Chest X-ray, AP view. Patient: 33 years old, sex F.
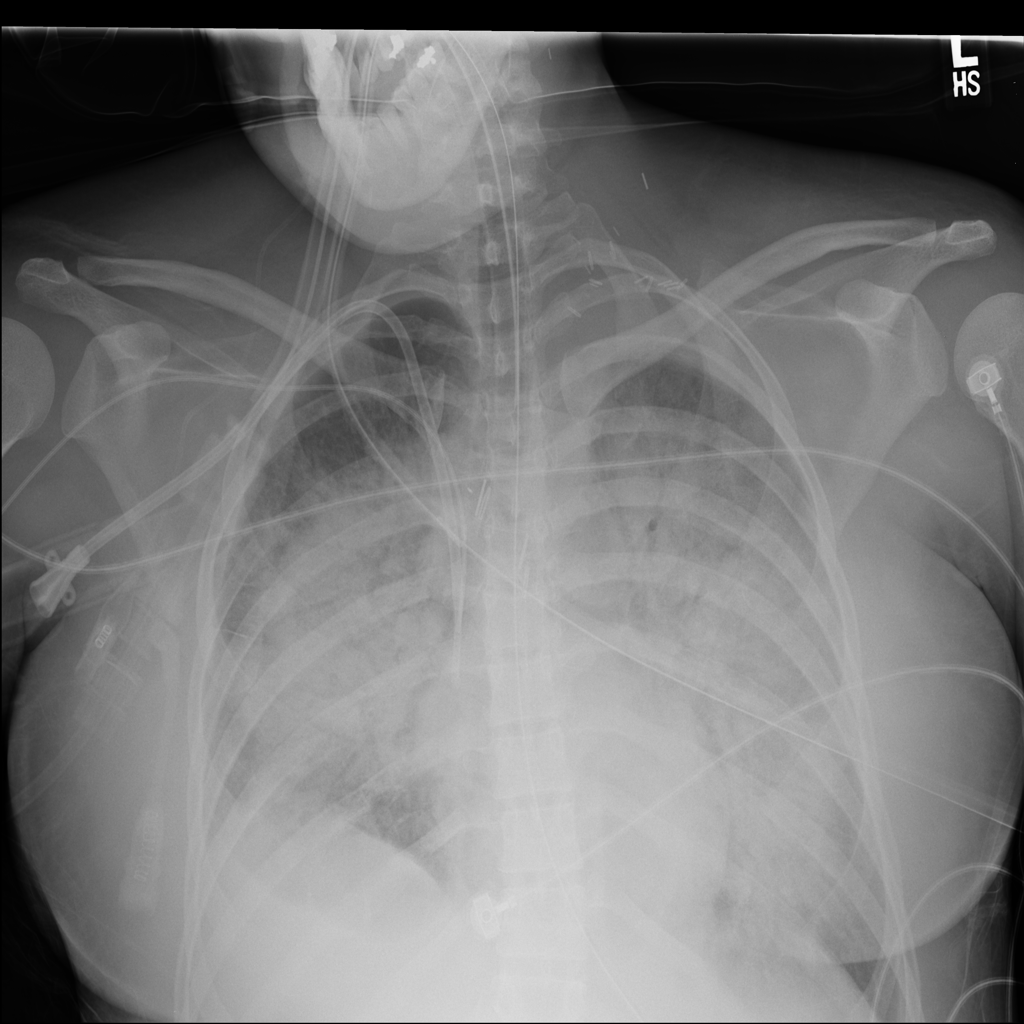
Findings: Edema